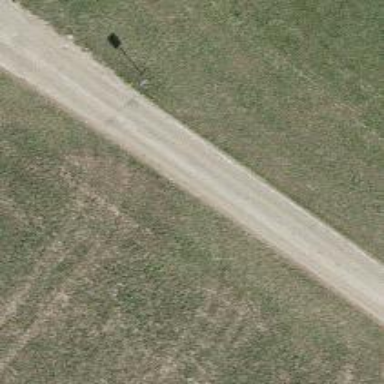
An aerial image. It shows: Unclassified road with asphalt surface.